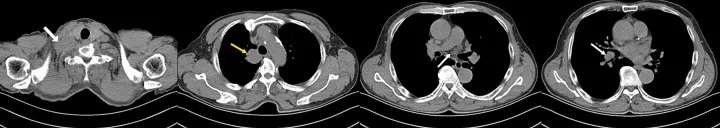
Computed tomography (CT) of the thorax with contrast and positron emission tomography/computed tomography (PET/CT) at the time of diagnosis. (A) Thoracic CT revealed multiple masses (the superior lobe of the right lung, supraclavicular region, right hilar and mediastinal lymph nodes).
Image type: radiology (ct)